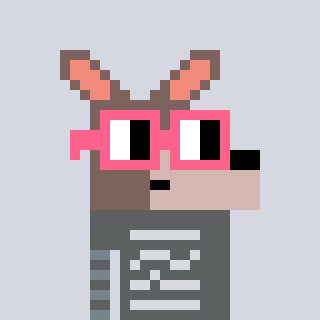
a pixel art character with square pink glasses, a kangaroo-shaped head and a purple-colored body on a cool background